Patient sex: M
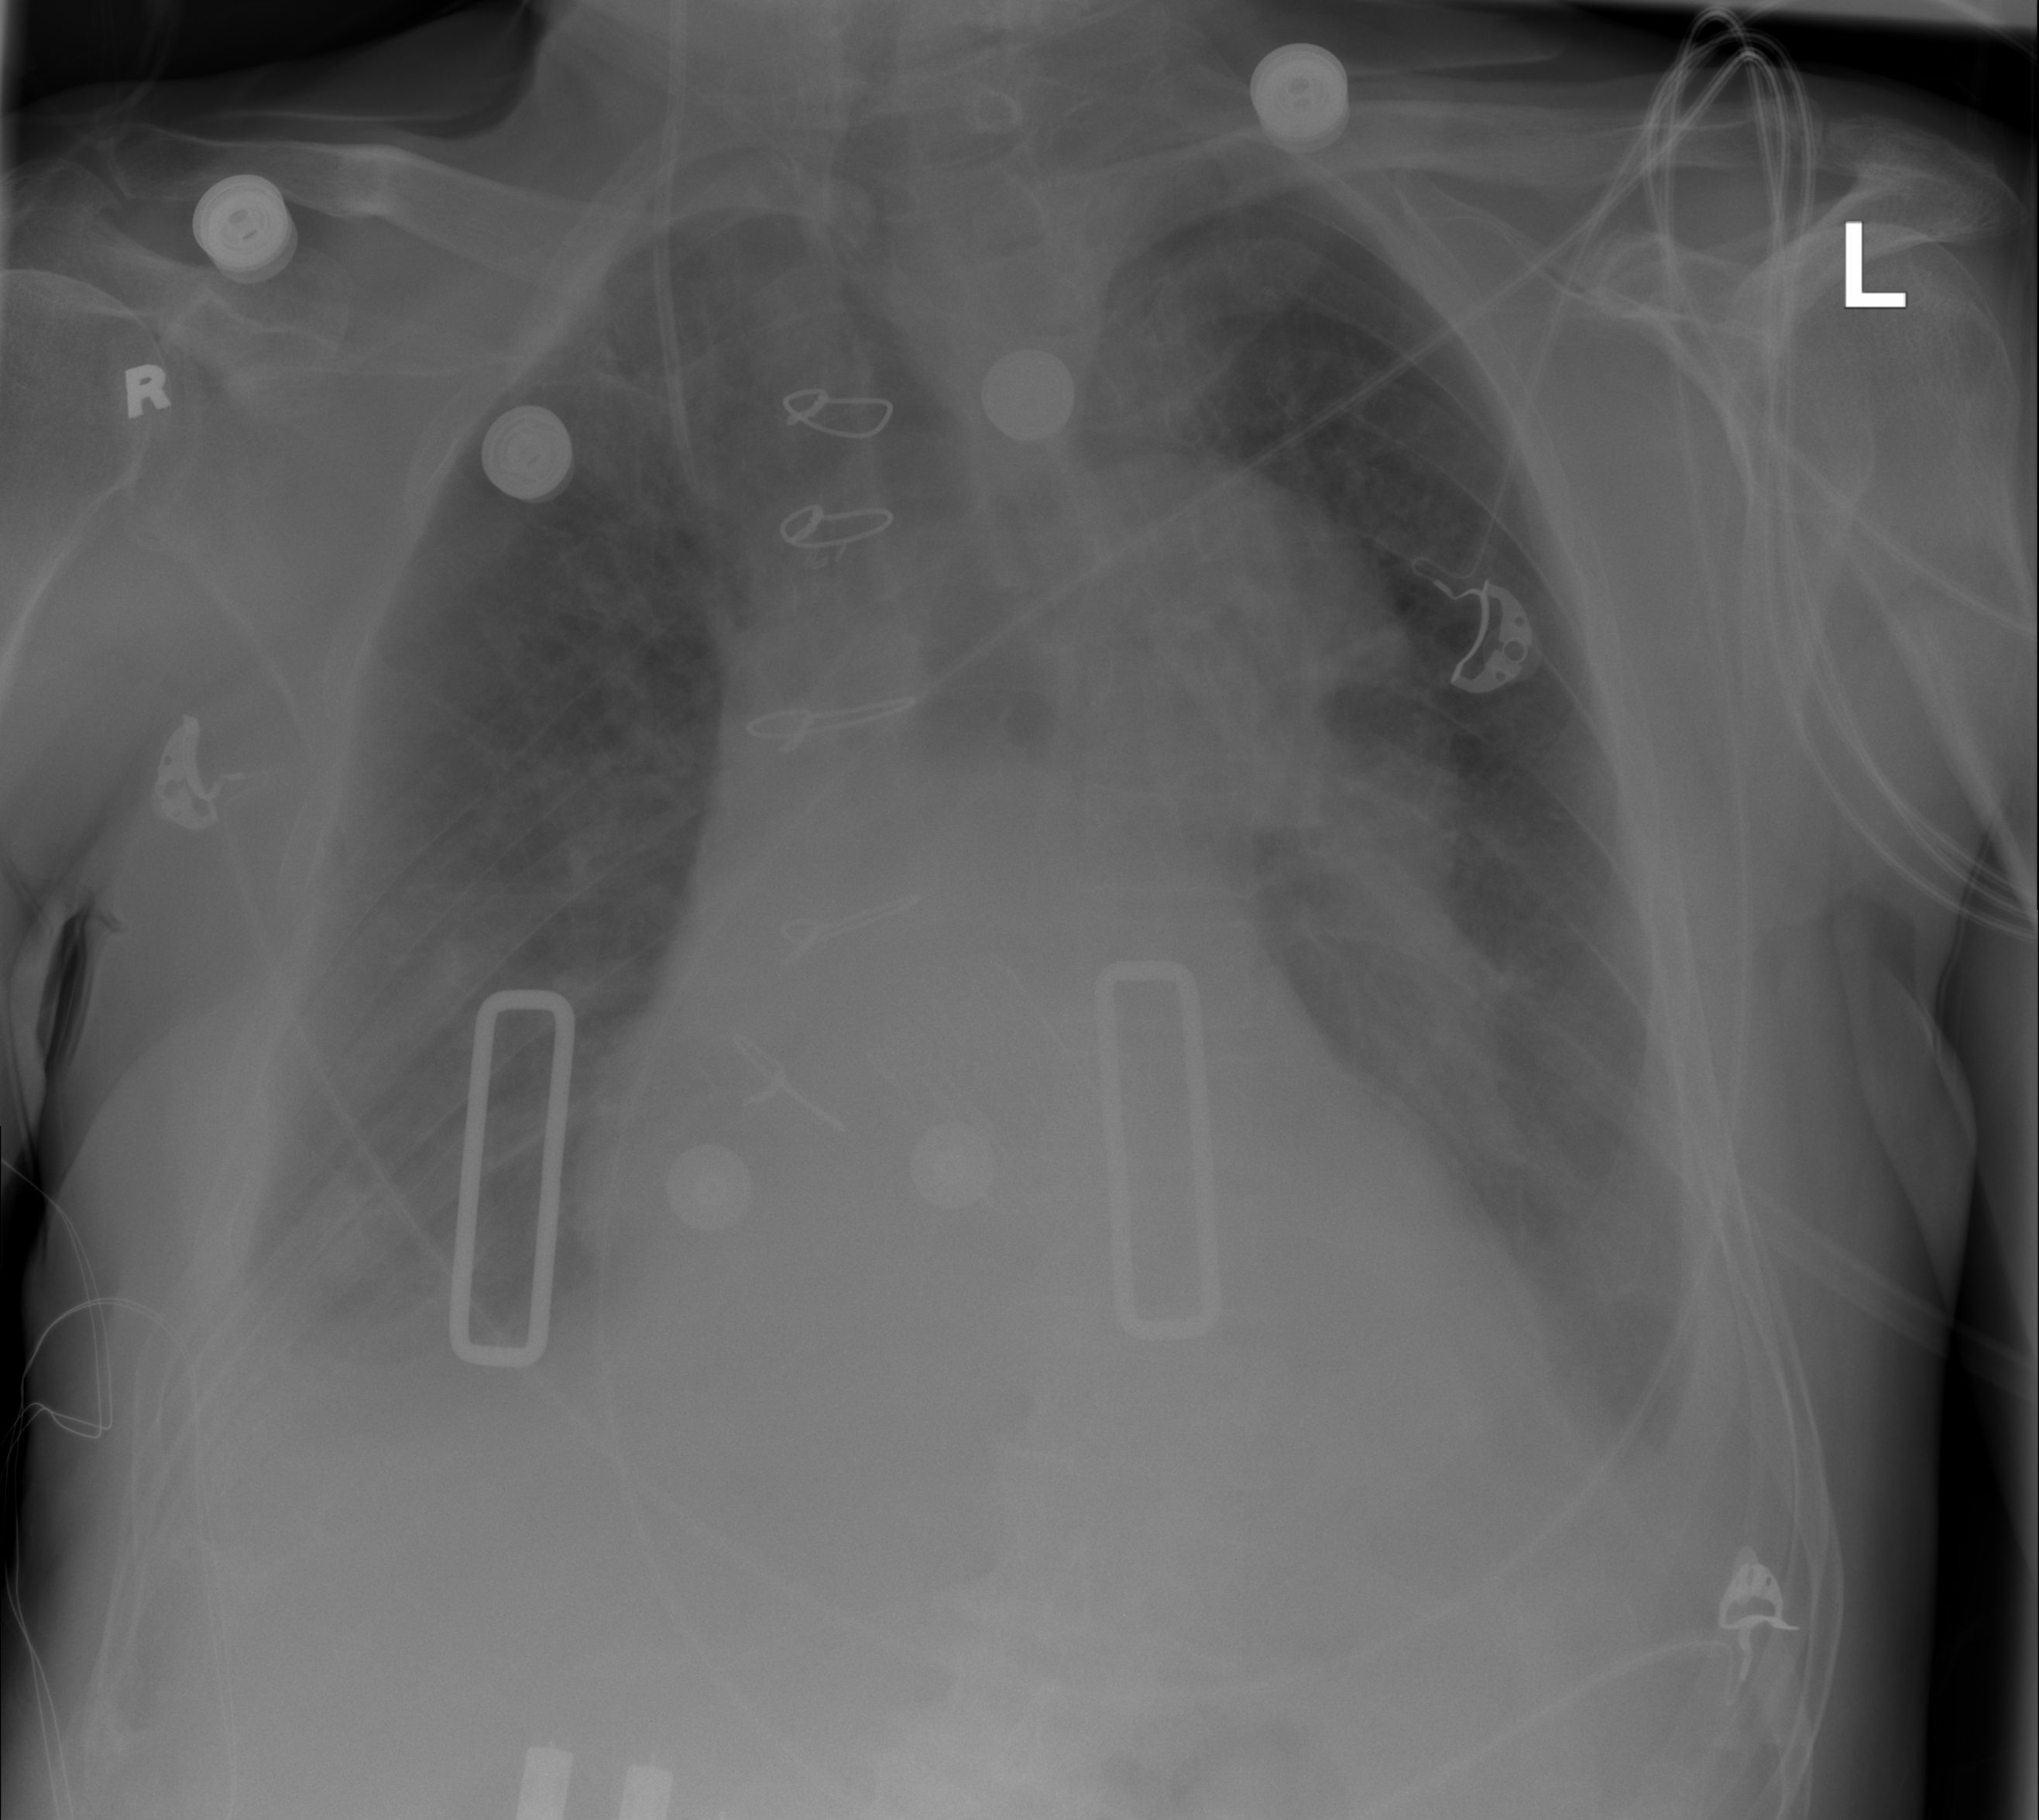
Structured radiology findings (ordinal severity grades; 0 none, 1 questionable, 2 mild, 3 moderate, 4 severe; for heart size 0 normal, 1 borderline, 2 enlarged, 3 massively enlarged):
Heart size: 2
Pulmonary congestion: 2
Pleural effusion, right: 2
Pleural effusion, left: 2
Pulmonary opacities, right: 0
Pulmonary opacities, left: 2
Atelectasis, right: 2
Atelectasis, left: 2